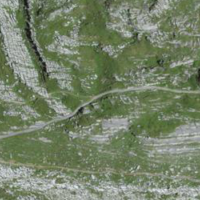
EUNIS habitat code: 26
Species observed at this site:
Dryas octopetala